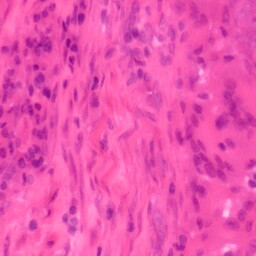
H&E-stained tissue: Colon